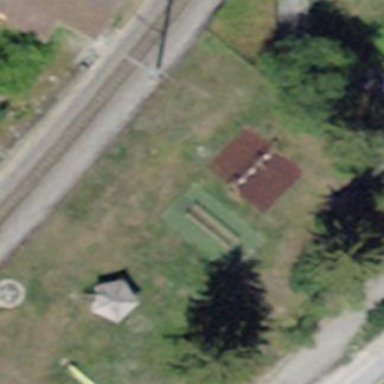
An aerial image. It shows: Playground area for leisure activities on the land.